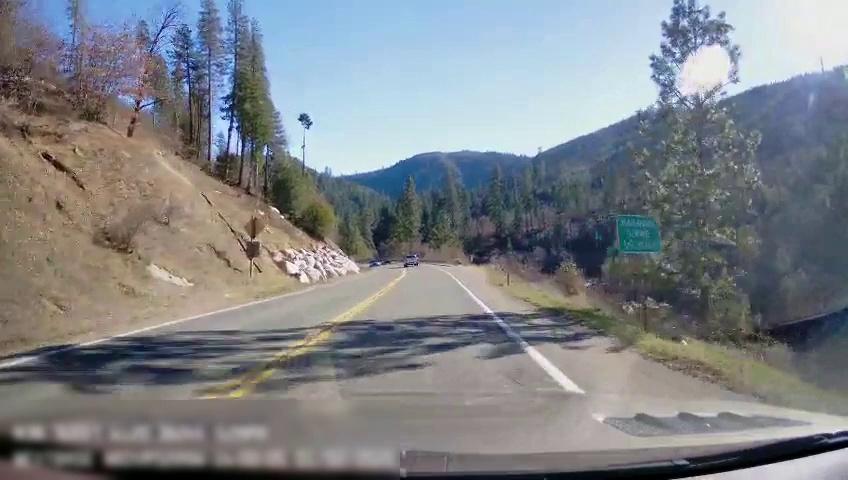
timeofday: Day
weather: Sunny
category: Drivable Space
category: Drivable Space
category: Vehicles | Truck
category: Vehicles | Car
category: Lanes | Opposite Lane
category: Lanes | Current Lane
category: Lanes | Opposite Lane
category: Lanes | Current Lane
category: Traffic | Signs